Field crop: maize
Growth stage: 2
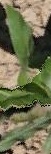
Species: maize